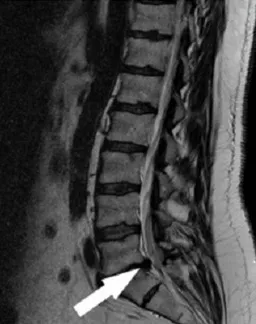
Sagittal plane, MRI showing disc herniation at L5-S1.
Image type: radiology (mri)